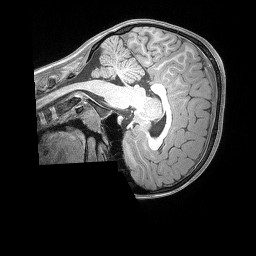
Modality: T1w
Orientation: sagittal
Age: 9
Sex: male
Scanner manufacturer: siemens
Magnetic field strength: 3 T
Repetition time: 2.53 s
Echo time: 0.00164 s